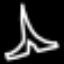
Label: The Eiffel Tower